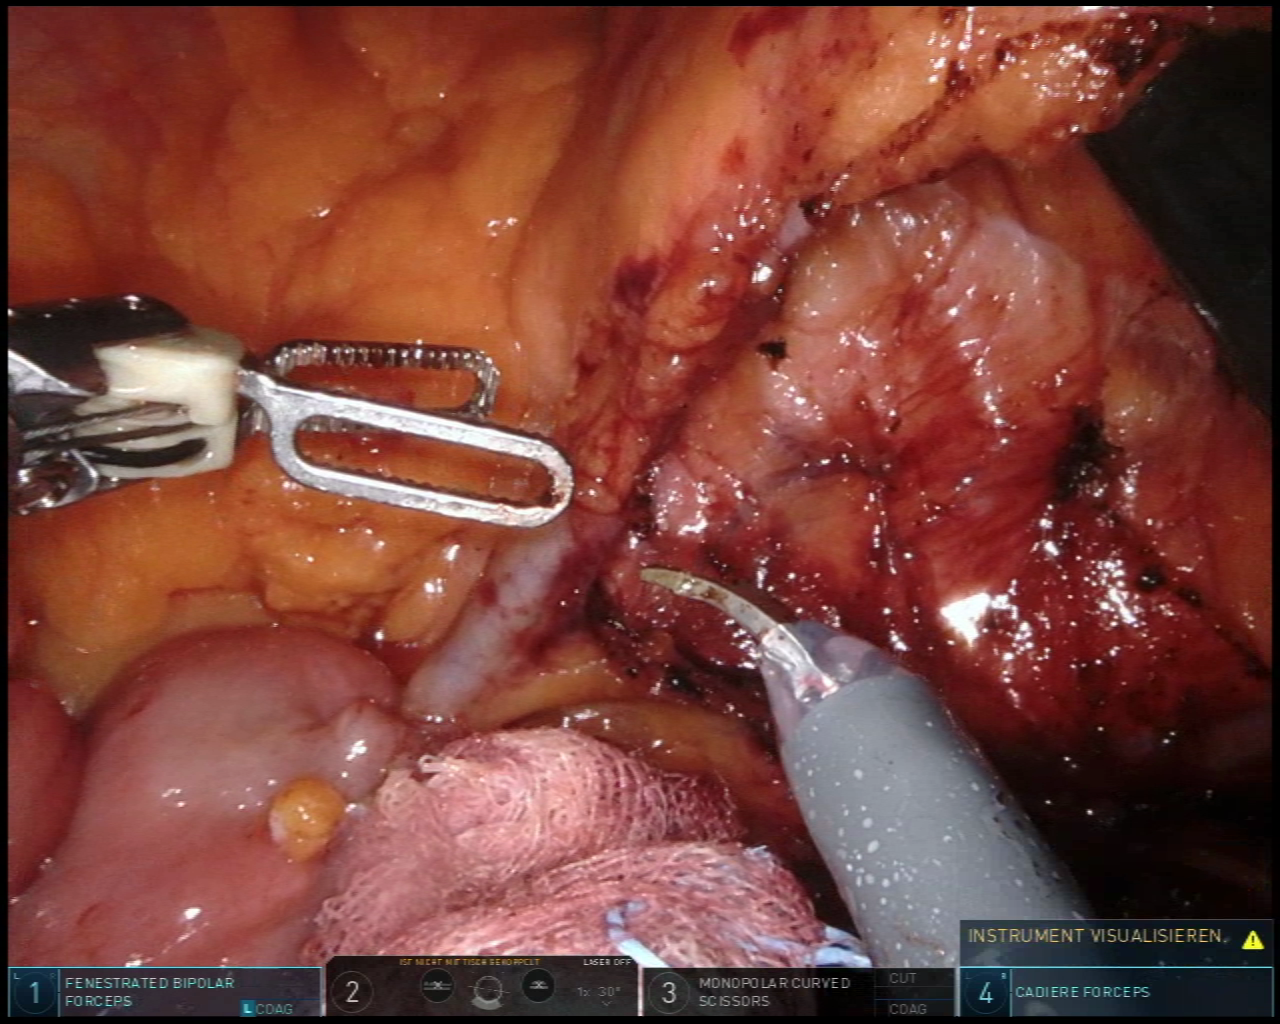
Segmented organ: intestinal_veins
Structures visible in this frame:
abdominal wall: no
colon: no
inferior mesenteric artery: no
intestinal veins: yes
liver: no
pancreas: no
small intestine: yes
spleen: no
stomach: no
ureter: no
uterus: no
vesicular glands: no